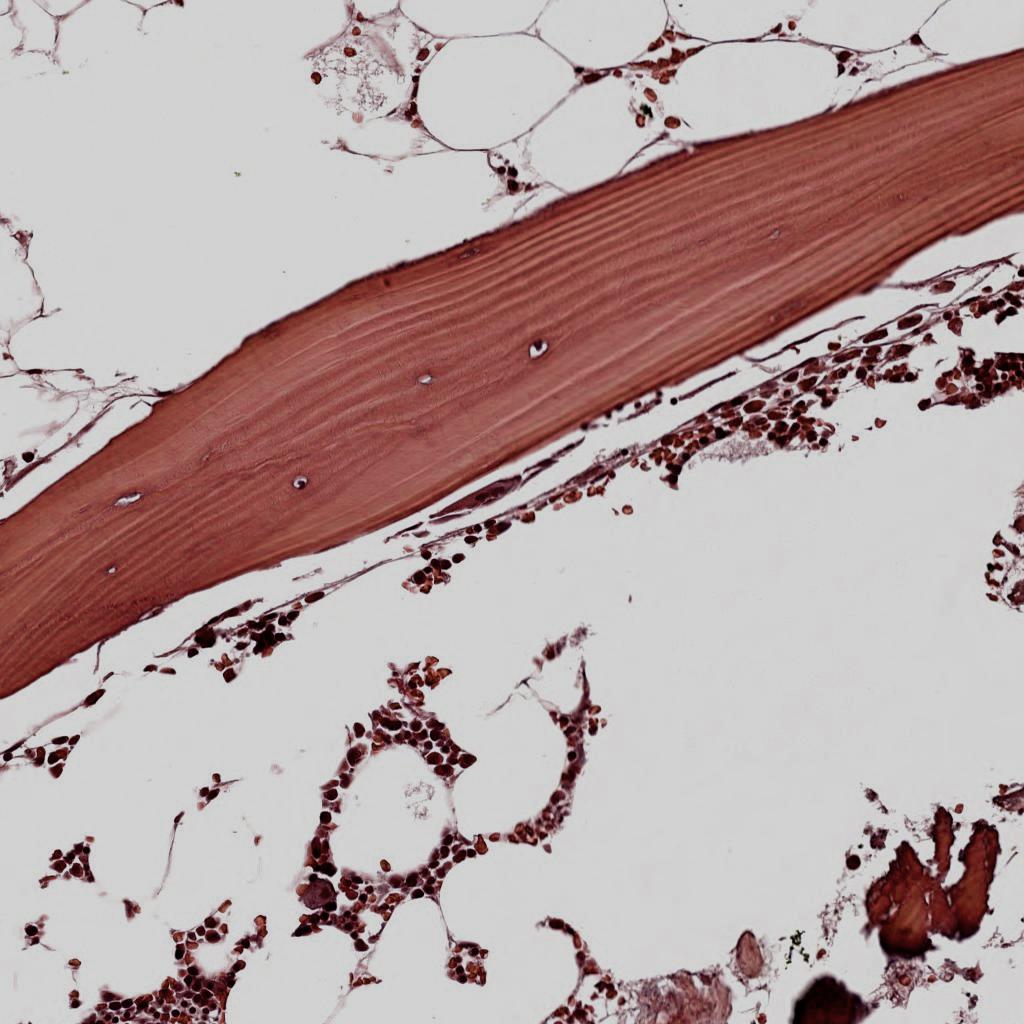
Label: Non-Tumor